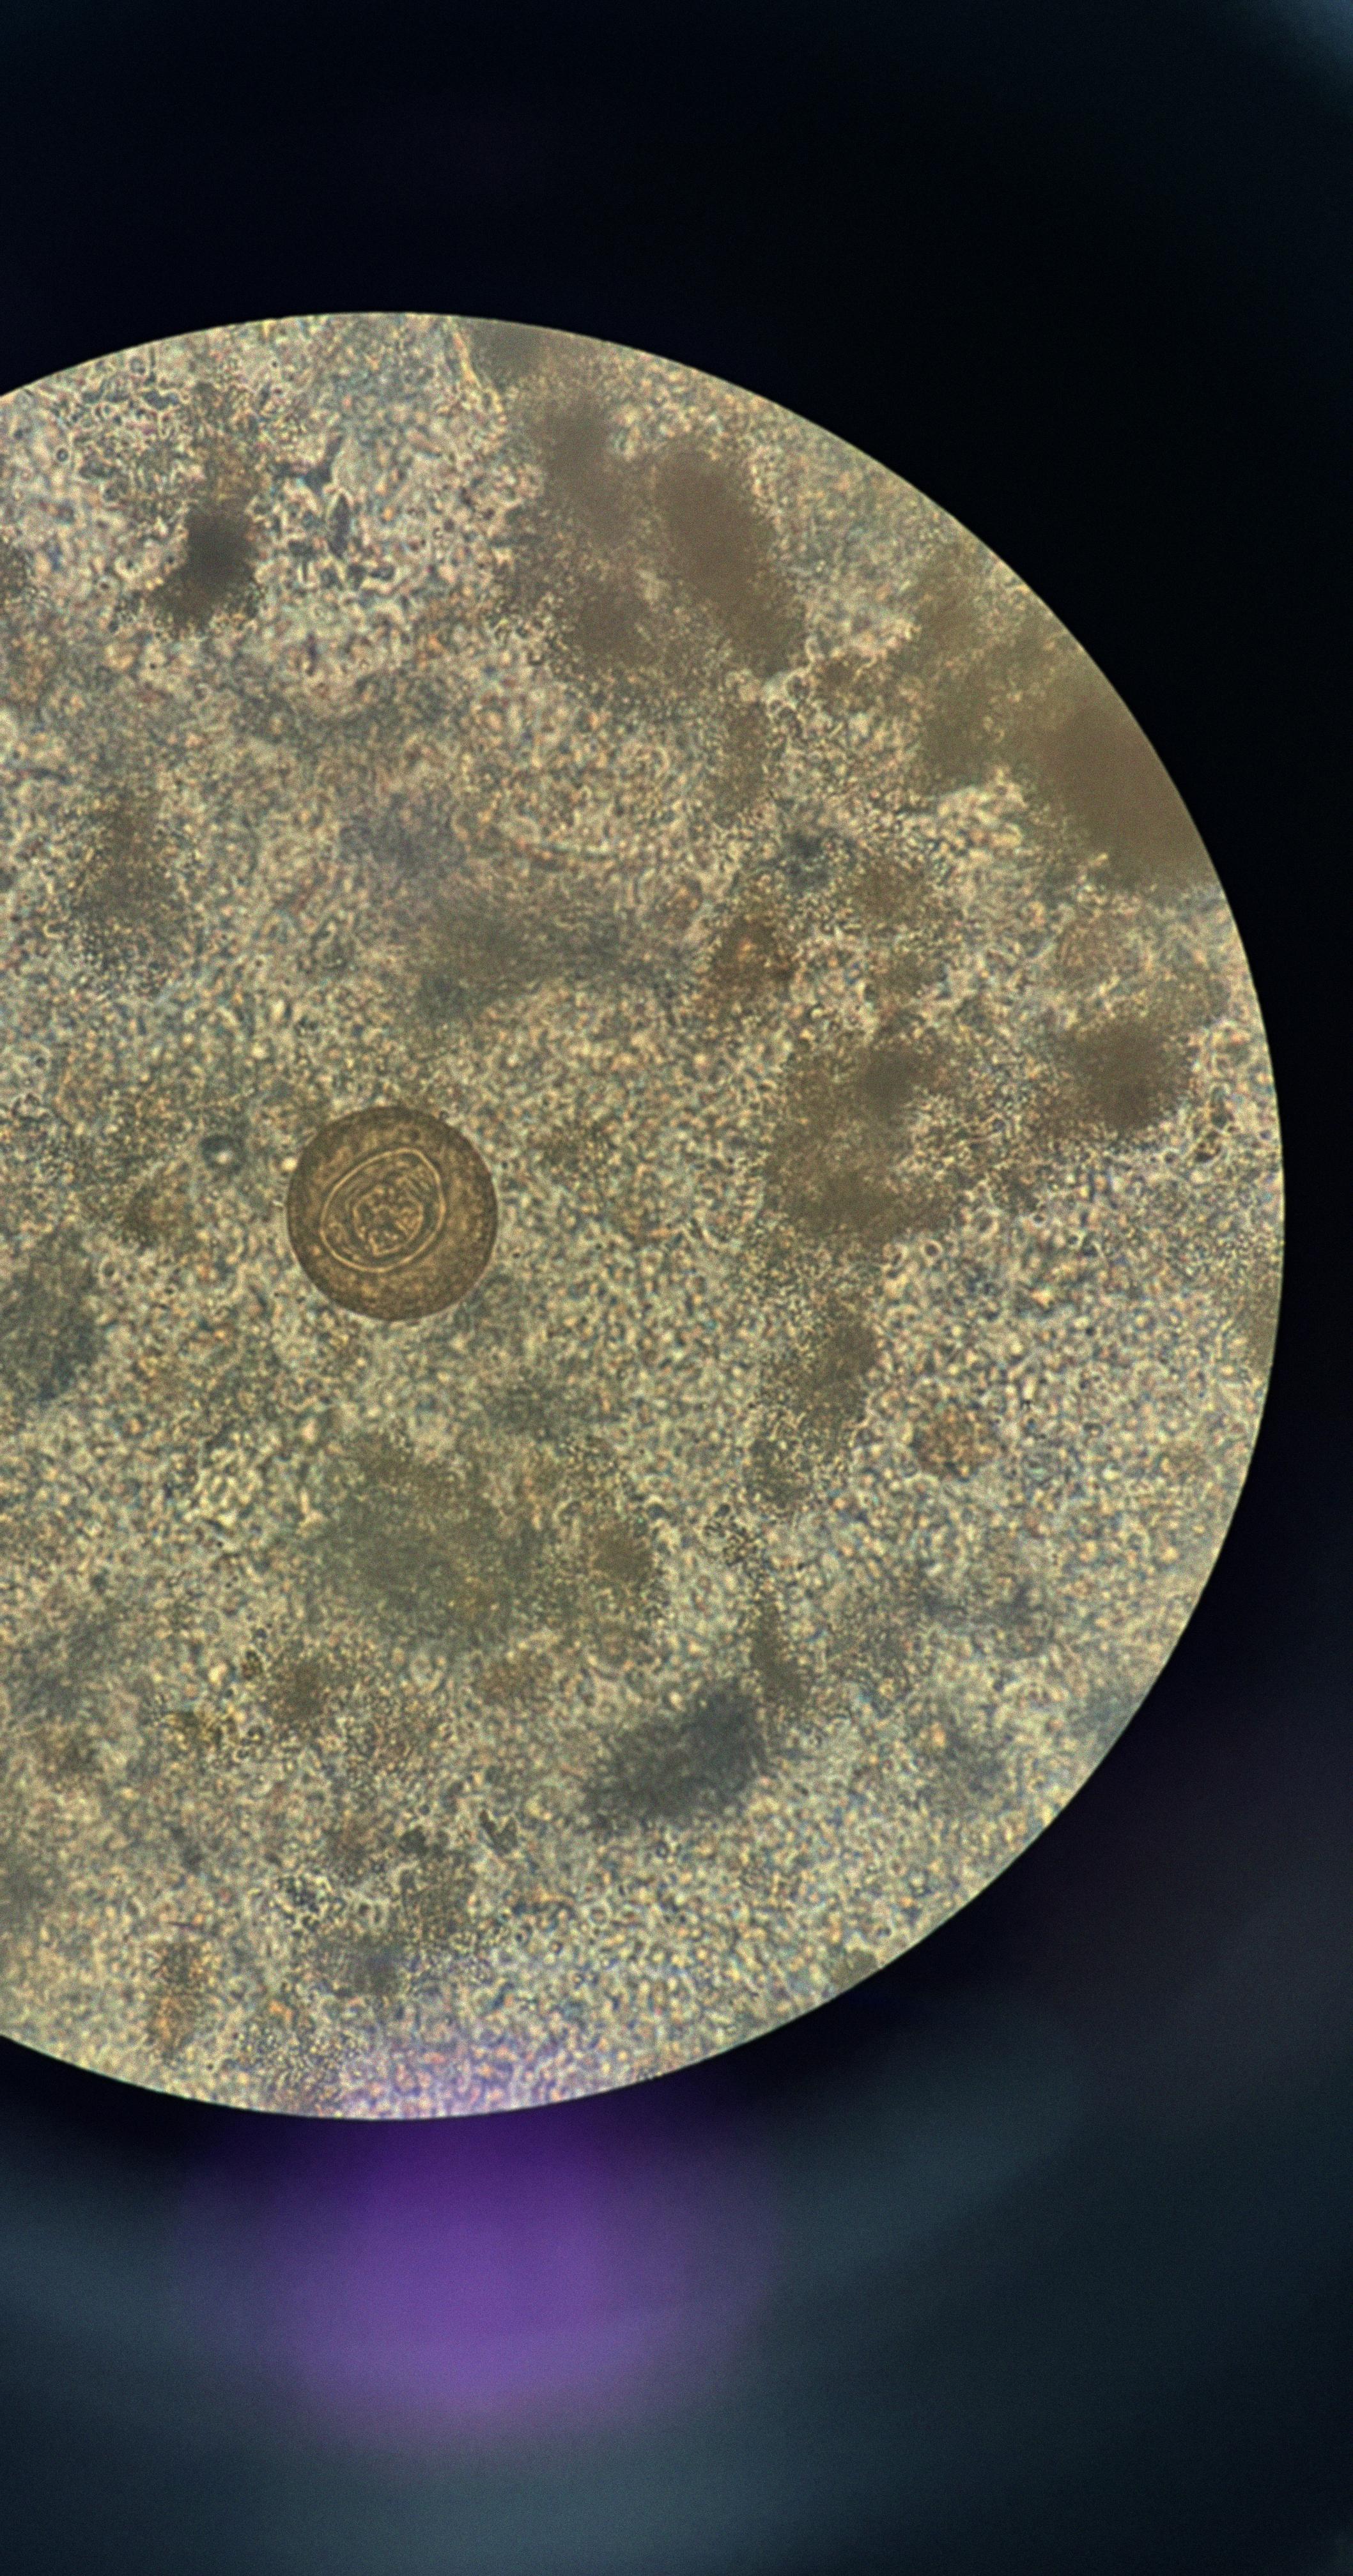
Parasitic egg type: Hymenolepis diminuta